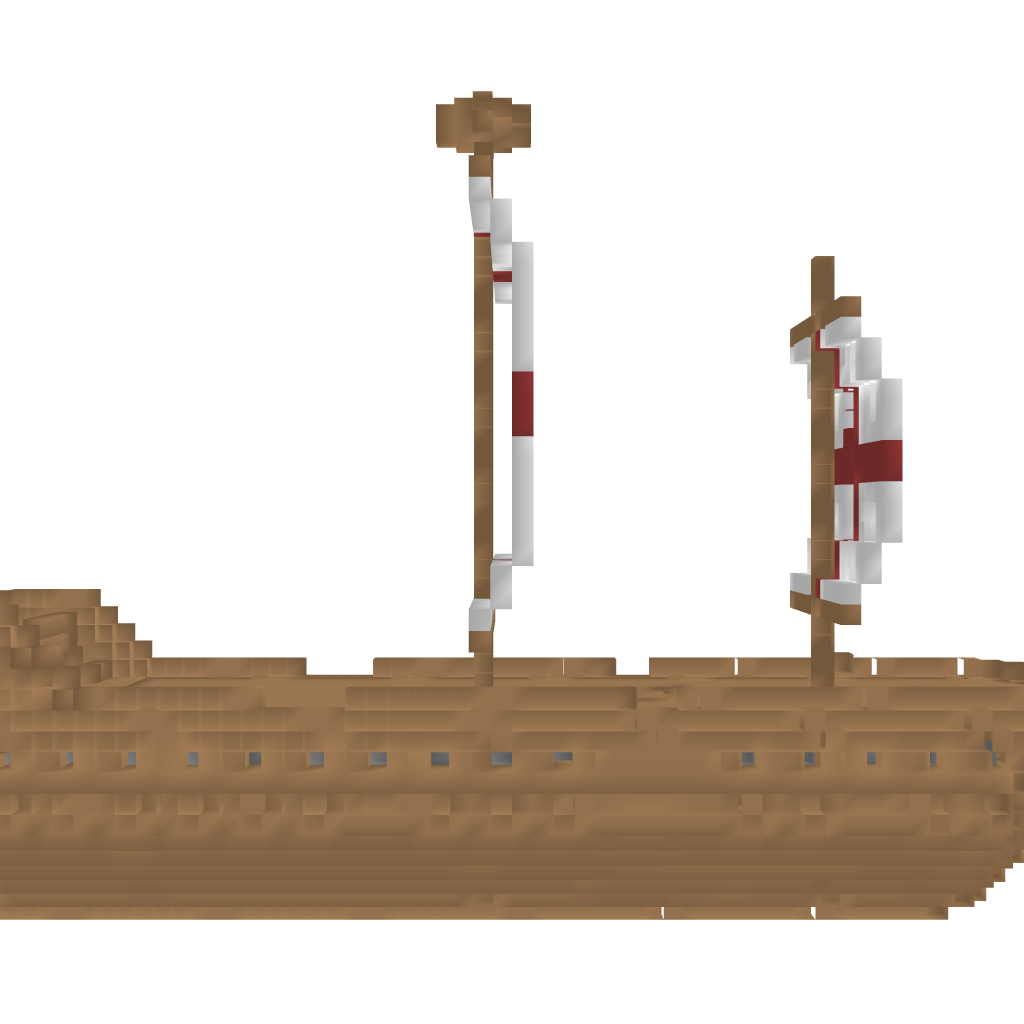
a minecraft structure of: HMS Spirit of Fire bad low quality